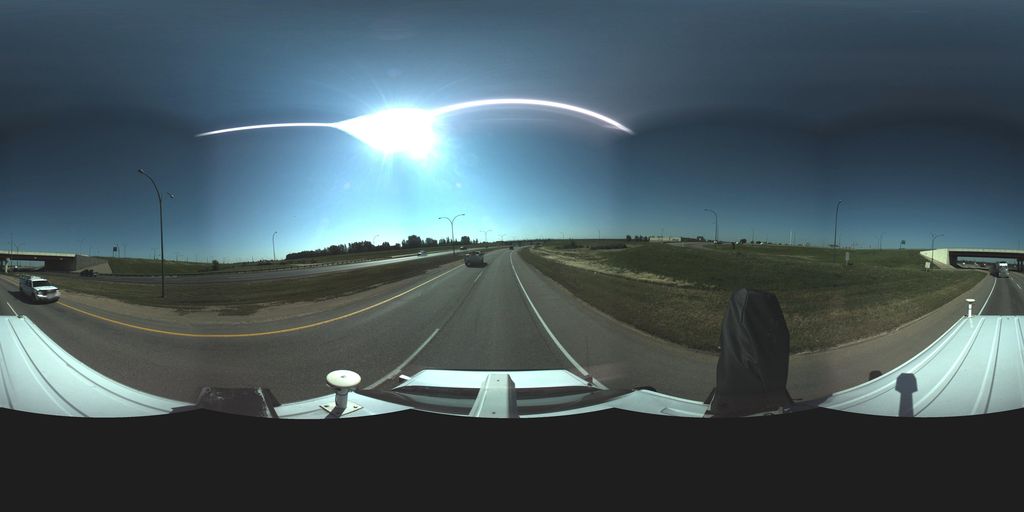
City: saskatoon